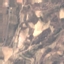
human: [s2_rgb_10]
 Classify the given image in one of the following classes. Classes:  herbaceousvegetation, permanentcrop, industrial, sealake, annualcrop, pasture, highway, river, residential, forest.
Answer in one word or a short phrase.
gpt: PermanentCrop